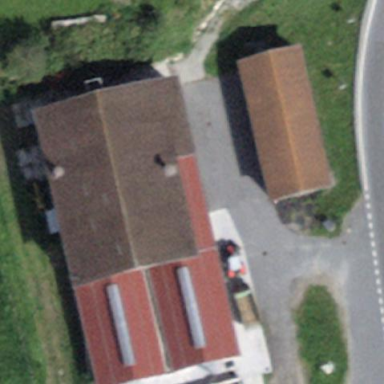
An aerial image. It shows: Farmyard area.